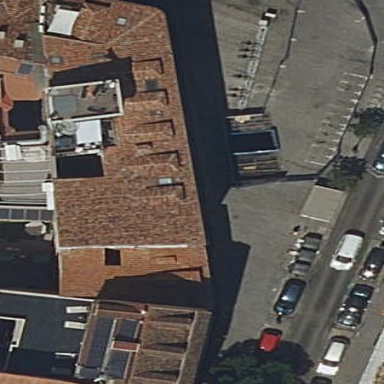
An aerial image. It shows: White building with brown roof.